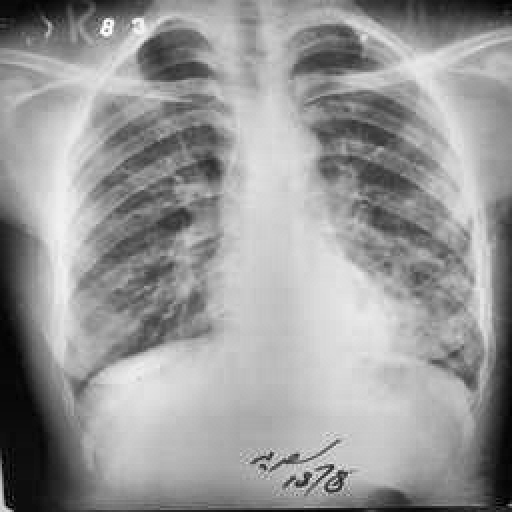
Finding: TUBERCULOSIS